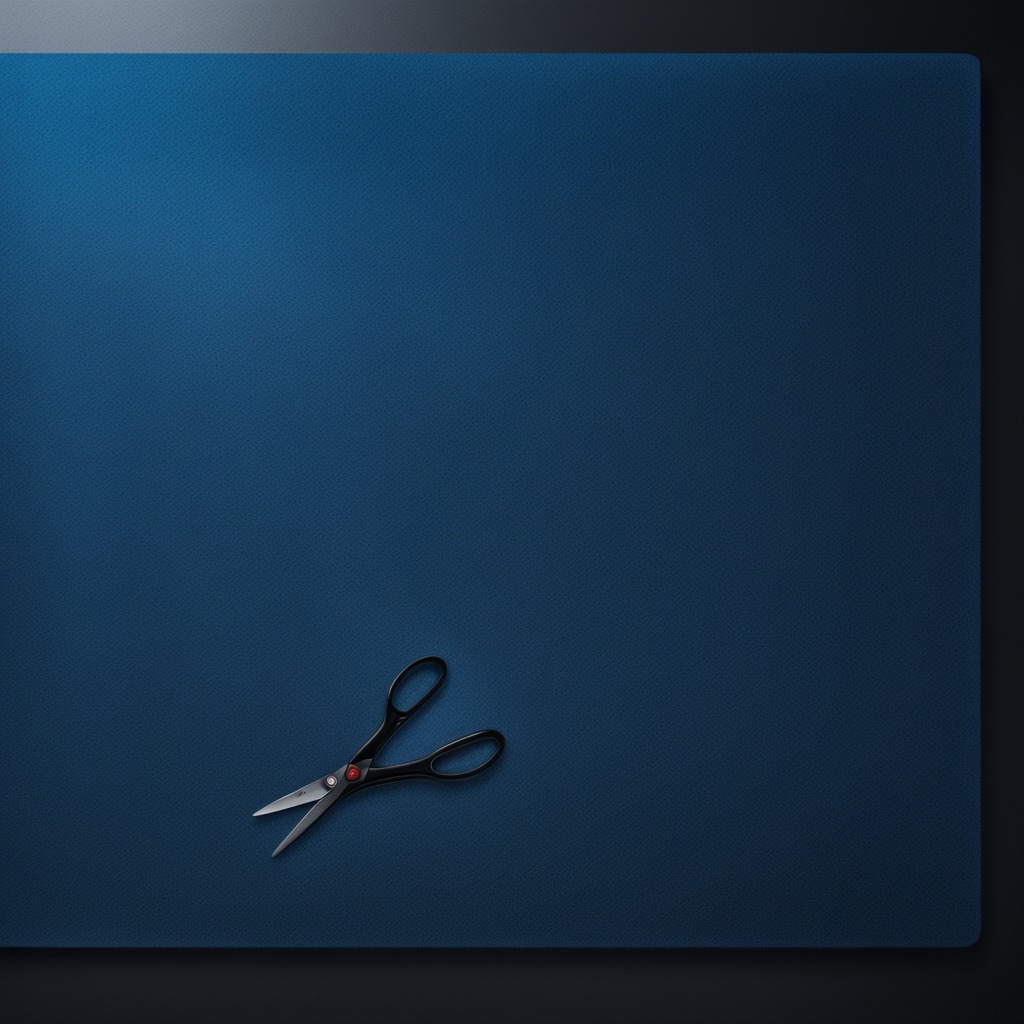
A scissor lying on a clean granite tabletop inside a workshop at night dim ambient light soft shadows worn but beneath the mat